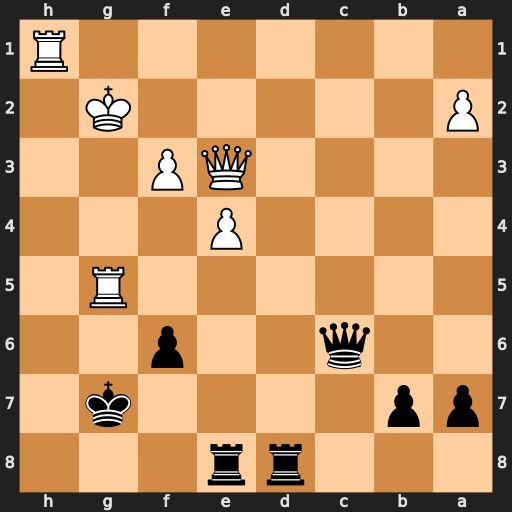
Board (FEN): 3rr3/pp4k1/2q2p2/6R1/4P3/4QP2/P5K1/7R
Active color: b
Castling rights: -
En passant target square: -
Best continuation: fxg5 Qxg5+ Qg6 Qxg6+ Kxg6